Interaction volume radius: 5 \u00c5
Interaction volume height: 25 \u00c5
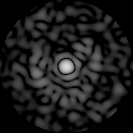
Disorder parameter: 0.8772